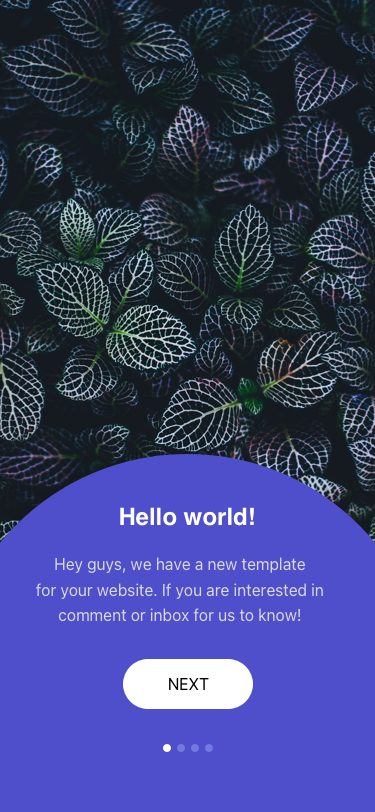
Text in this UI design:
Hello world!
NEXT